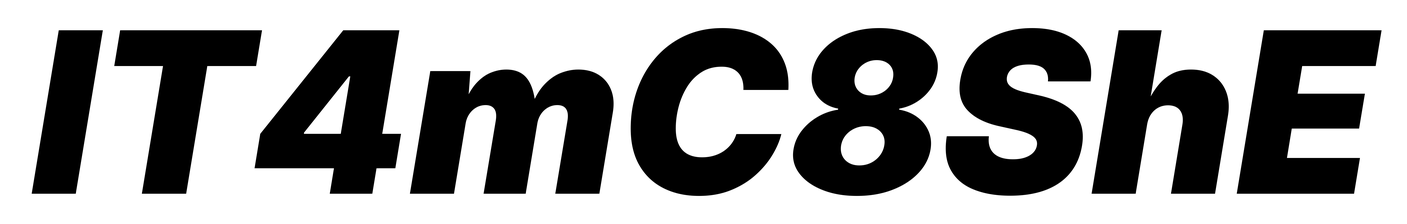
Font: Inter-Italic_Black_Italic